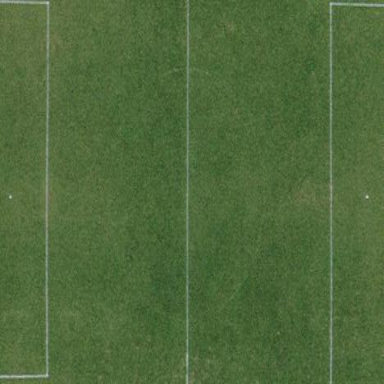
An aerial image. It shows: Soccer pitch for leisure land activities.